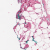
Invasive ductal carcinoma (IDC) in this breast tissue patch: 0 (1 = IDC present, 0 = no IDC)